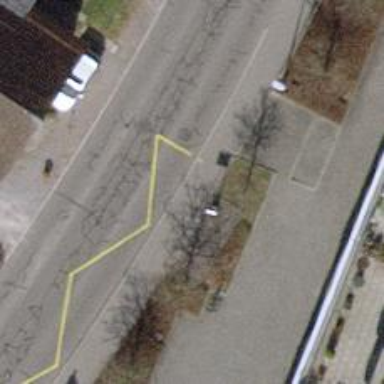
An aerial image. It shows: Bus stop with platform for public transport.